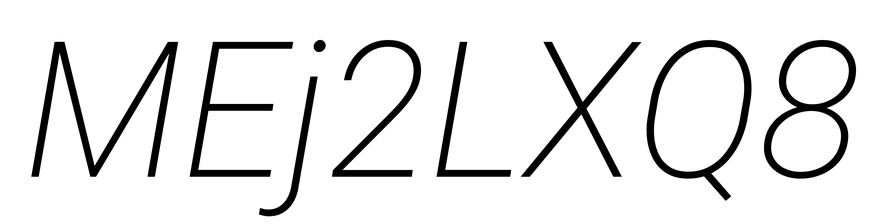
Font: Roboto-Italic_ExtraLight_Italic